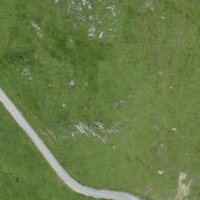
EUNIS habitat code: 26
Species observed at this site:
Leontopodium nivale